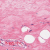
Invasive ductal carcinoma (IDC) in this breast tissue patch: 0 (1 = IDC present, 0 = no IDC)